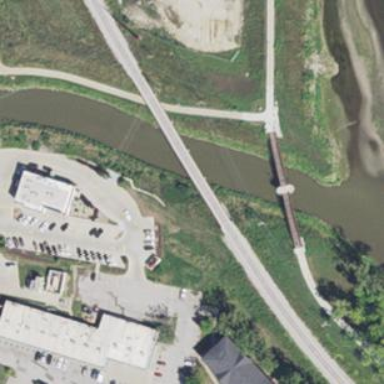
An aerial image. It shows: Man-made bridge.